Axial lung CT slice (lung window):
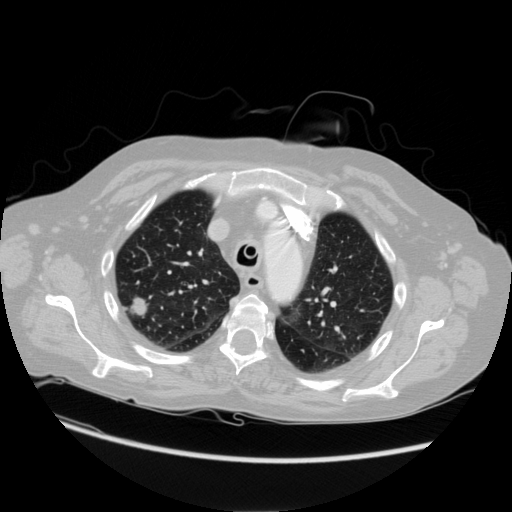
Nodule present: yes
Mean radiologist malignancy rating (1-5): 4.5